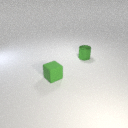
small green rubber cube to the left of small green metal cylinder